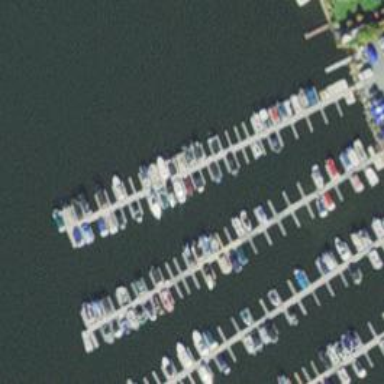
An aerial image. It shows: Man-made pier.